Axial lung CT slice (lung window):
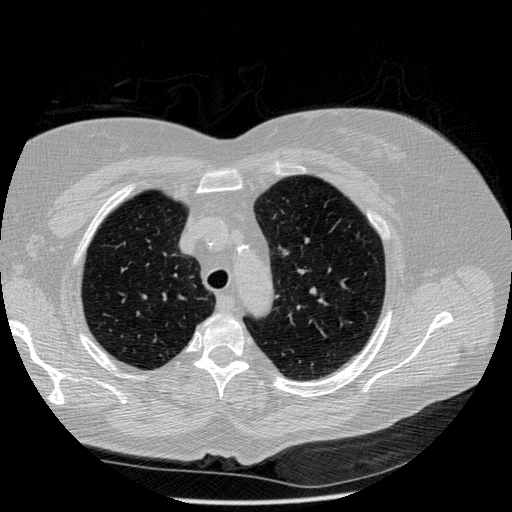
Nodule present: no